A bearing vibration time series has been folded into this square grayscale image, one row per segment of consecutive samples. Based on the visible evidence, which condition applies: normal, inner_race, outer_race, ball?
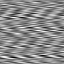
Answer: ball